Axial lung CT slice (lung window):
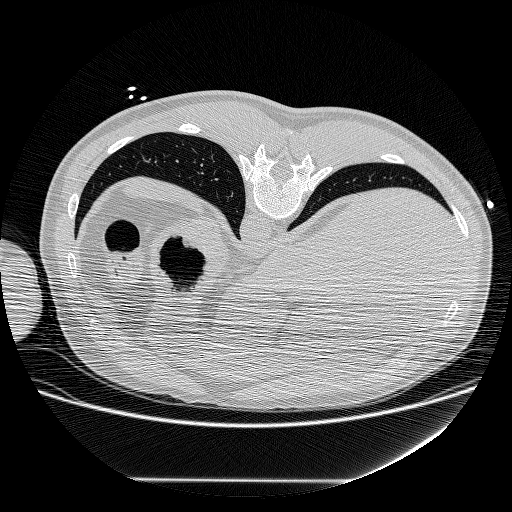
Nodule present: no